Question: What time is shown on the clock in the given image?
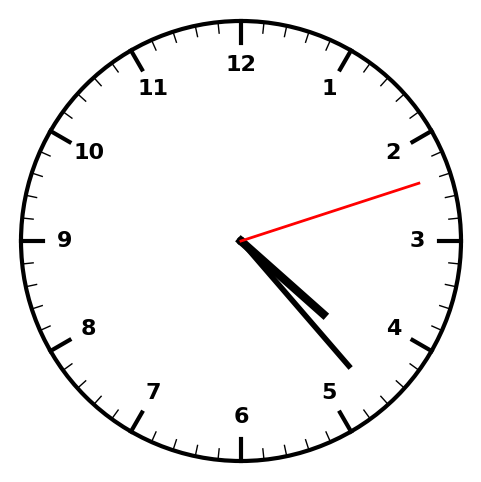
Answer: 04:23:12